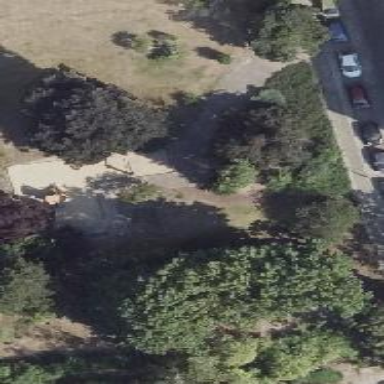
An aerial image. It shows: Playground area for leisure land.